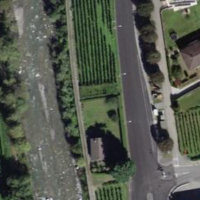
EUNIS habitat code: 41
Species observed at this site:
Prunella collaris